Interaction volume radius: 10 \u00c5
Interaction volume height: 25 \u00c5
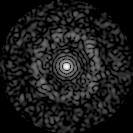
Disorder parameter: 0.8327